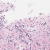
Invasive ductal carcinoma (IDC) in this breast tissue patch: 1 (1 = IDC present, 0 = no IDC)